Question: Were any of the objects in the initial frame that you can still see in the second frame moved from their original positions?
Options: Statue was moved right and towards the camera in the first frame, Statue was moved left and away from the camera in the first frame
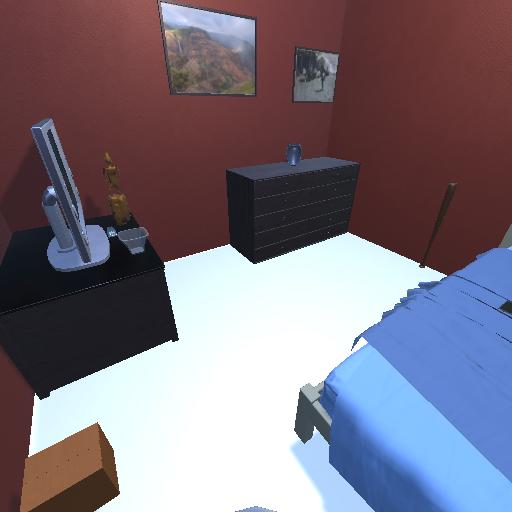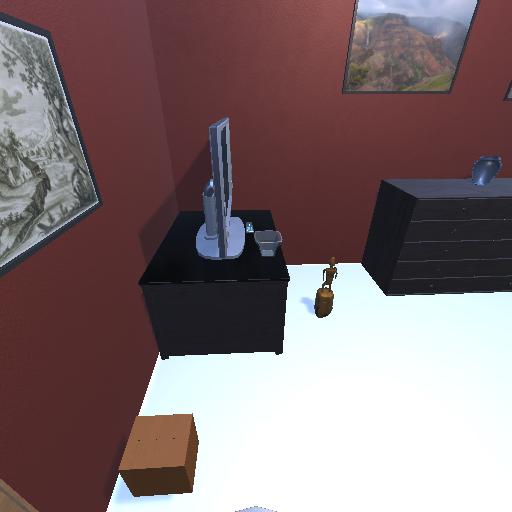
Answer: Statue was moved right and towards the camera in the first frame